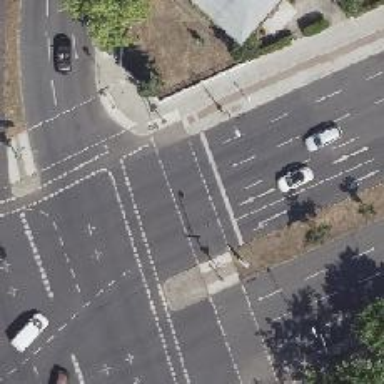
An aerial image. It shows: Crossing with traffic signals.